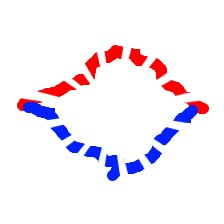
Shape: rhombus